Interaction volume radius: 5 \u00c5
Interaction volume height: 15 \u00c5
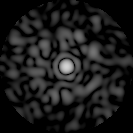
Disorder parameter: 0.7861